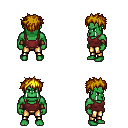
a pixel art fantasy rpg character, male body template, orc, green skin, maroon pirate shirt, gold greaves, blonde bedhead hairstyle, leather bracers, four views (front, back, left, right), 2x2 character sprite sheet, small pixel art, hard edges, no anti-aliasing